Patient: sex F, age 60
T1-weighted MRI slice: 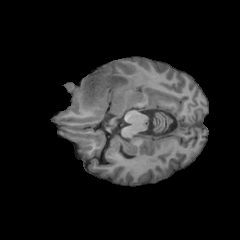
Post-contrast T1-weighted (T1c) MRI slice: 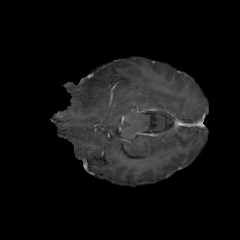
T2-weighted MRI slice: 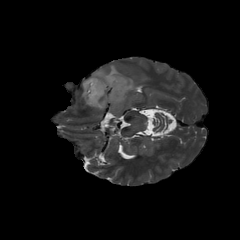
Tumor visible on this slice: yes
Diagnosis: Astrocytoma, IDH-mutant
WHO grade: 3